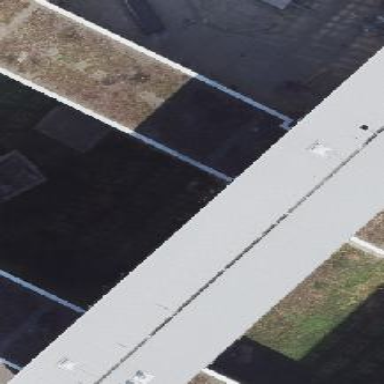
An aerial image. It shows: Office building with flat roof.